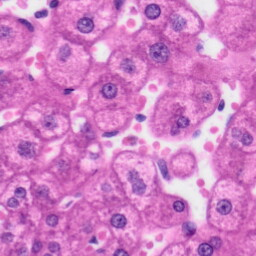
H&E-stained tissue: Liver